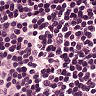
Metastatic tissue present: no